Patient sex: F
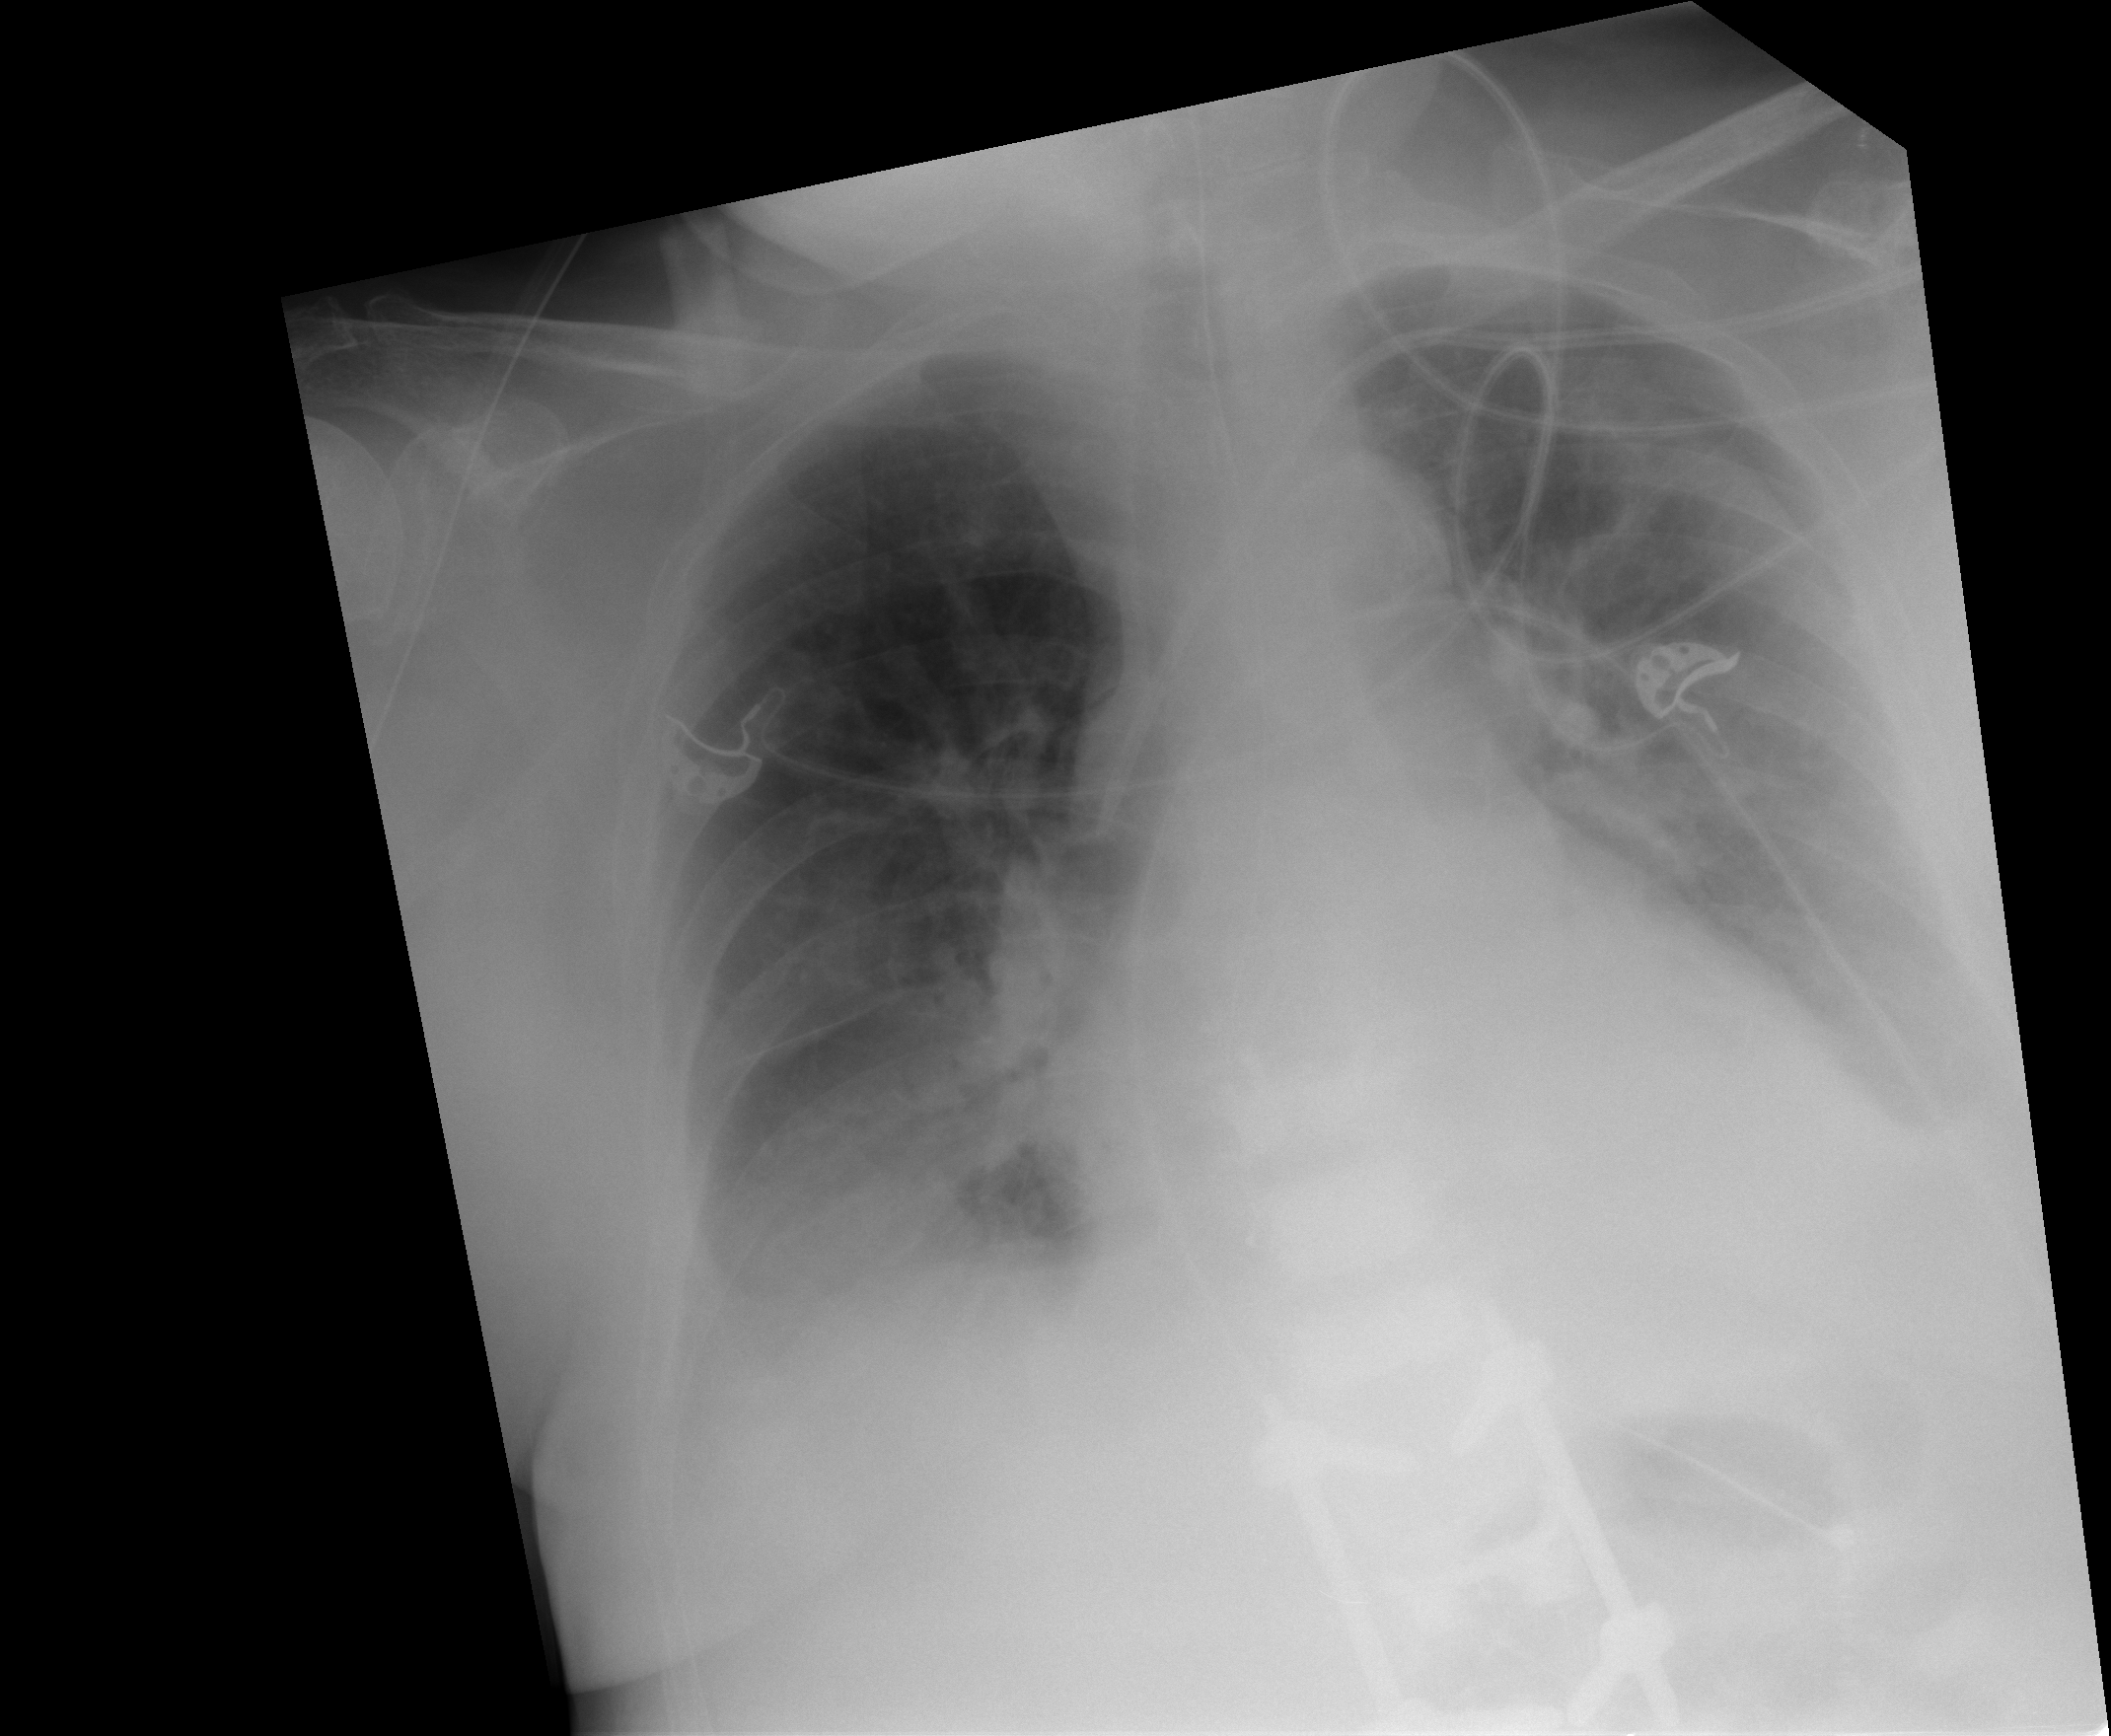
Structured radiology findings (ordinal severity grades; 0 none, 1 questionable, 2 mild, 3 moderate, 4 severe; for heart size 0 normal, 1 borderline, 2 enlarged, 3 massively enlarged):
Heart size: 2
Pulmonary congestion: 1
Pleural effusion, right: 2
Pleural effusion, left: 3
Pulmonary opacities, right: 3
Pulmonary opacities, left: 2
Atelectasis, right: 2
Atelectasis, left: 2